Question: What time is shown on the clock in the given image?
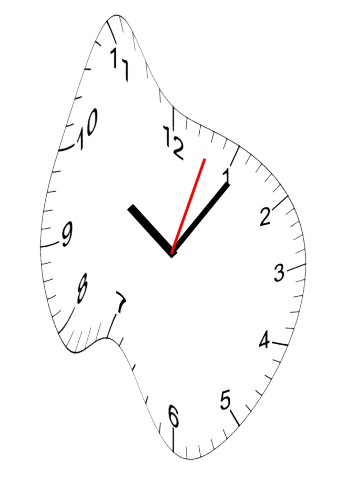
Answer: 10:06:03